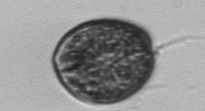
Label: Prorocentrum